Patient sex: F
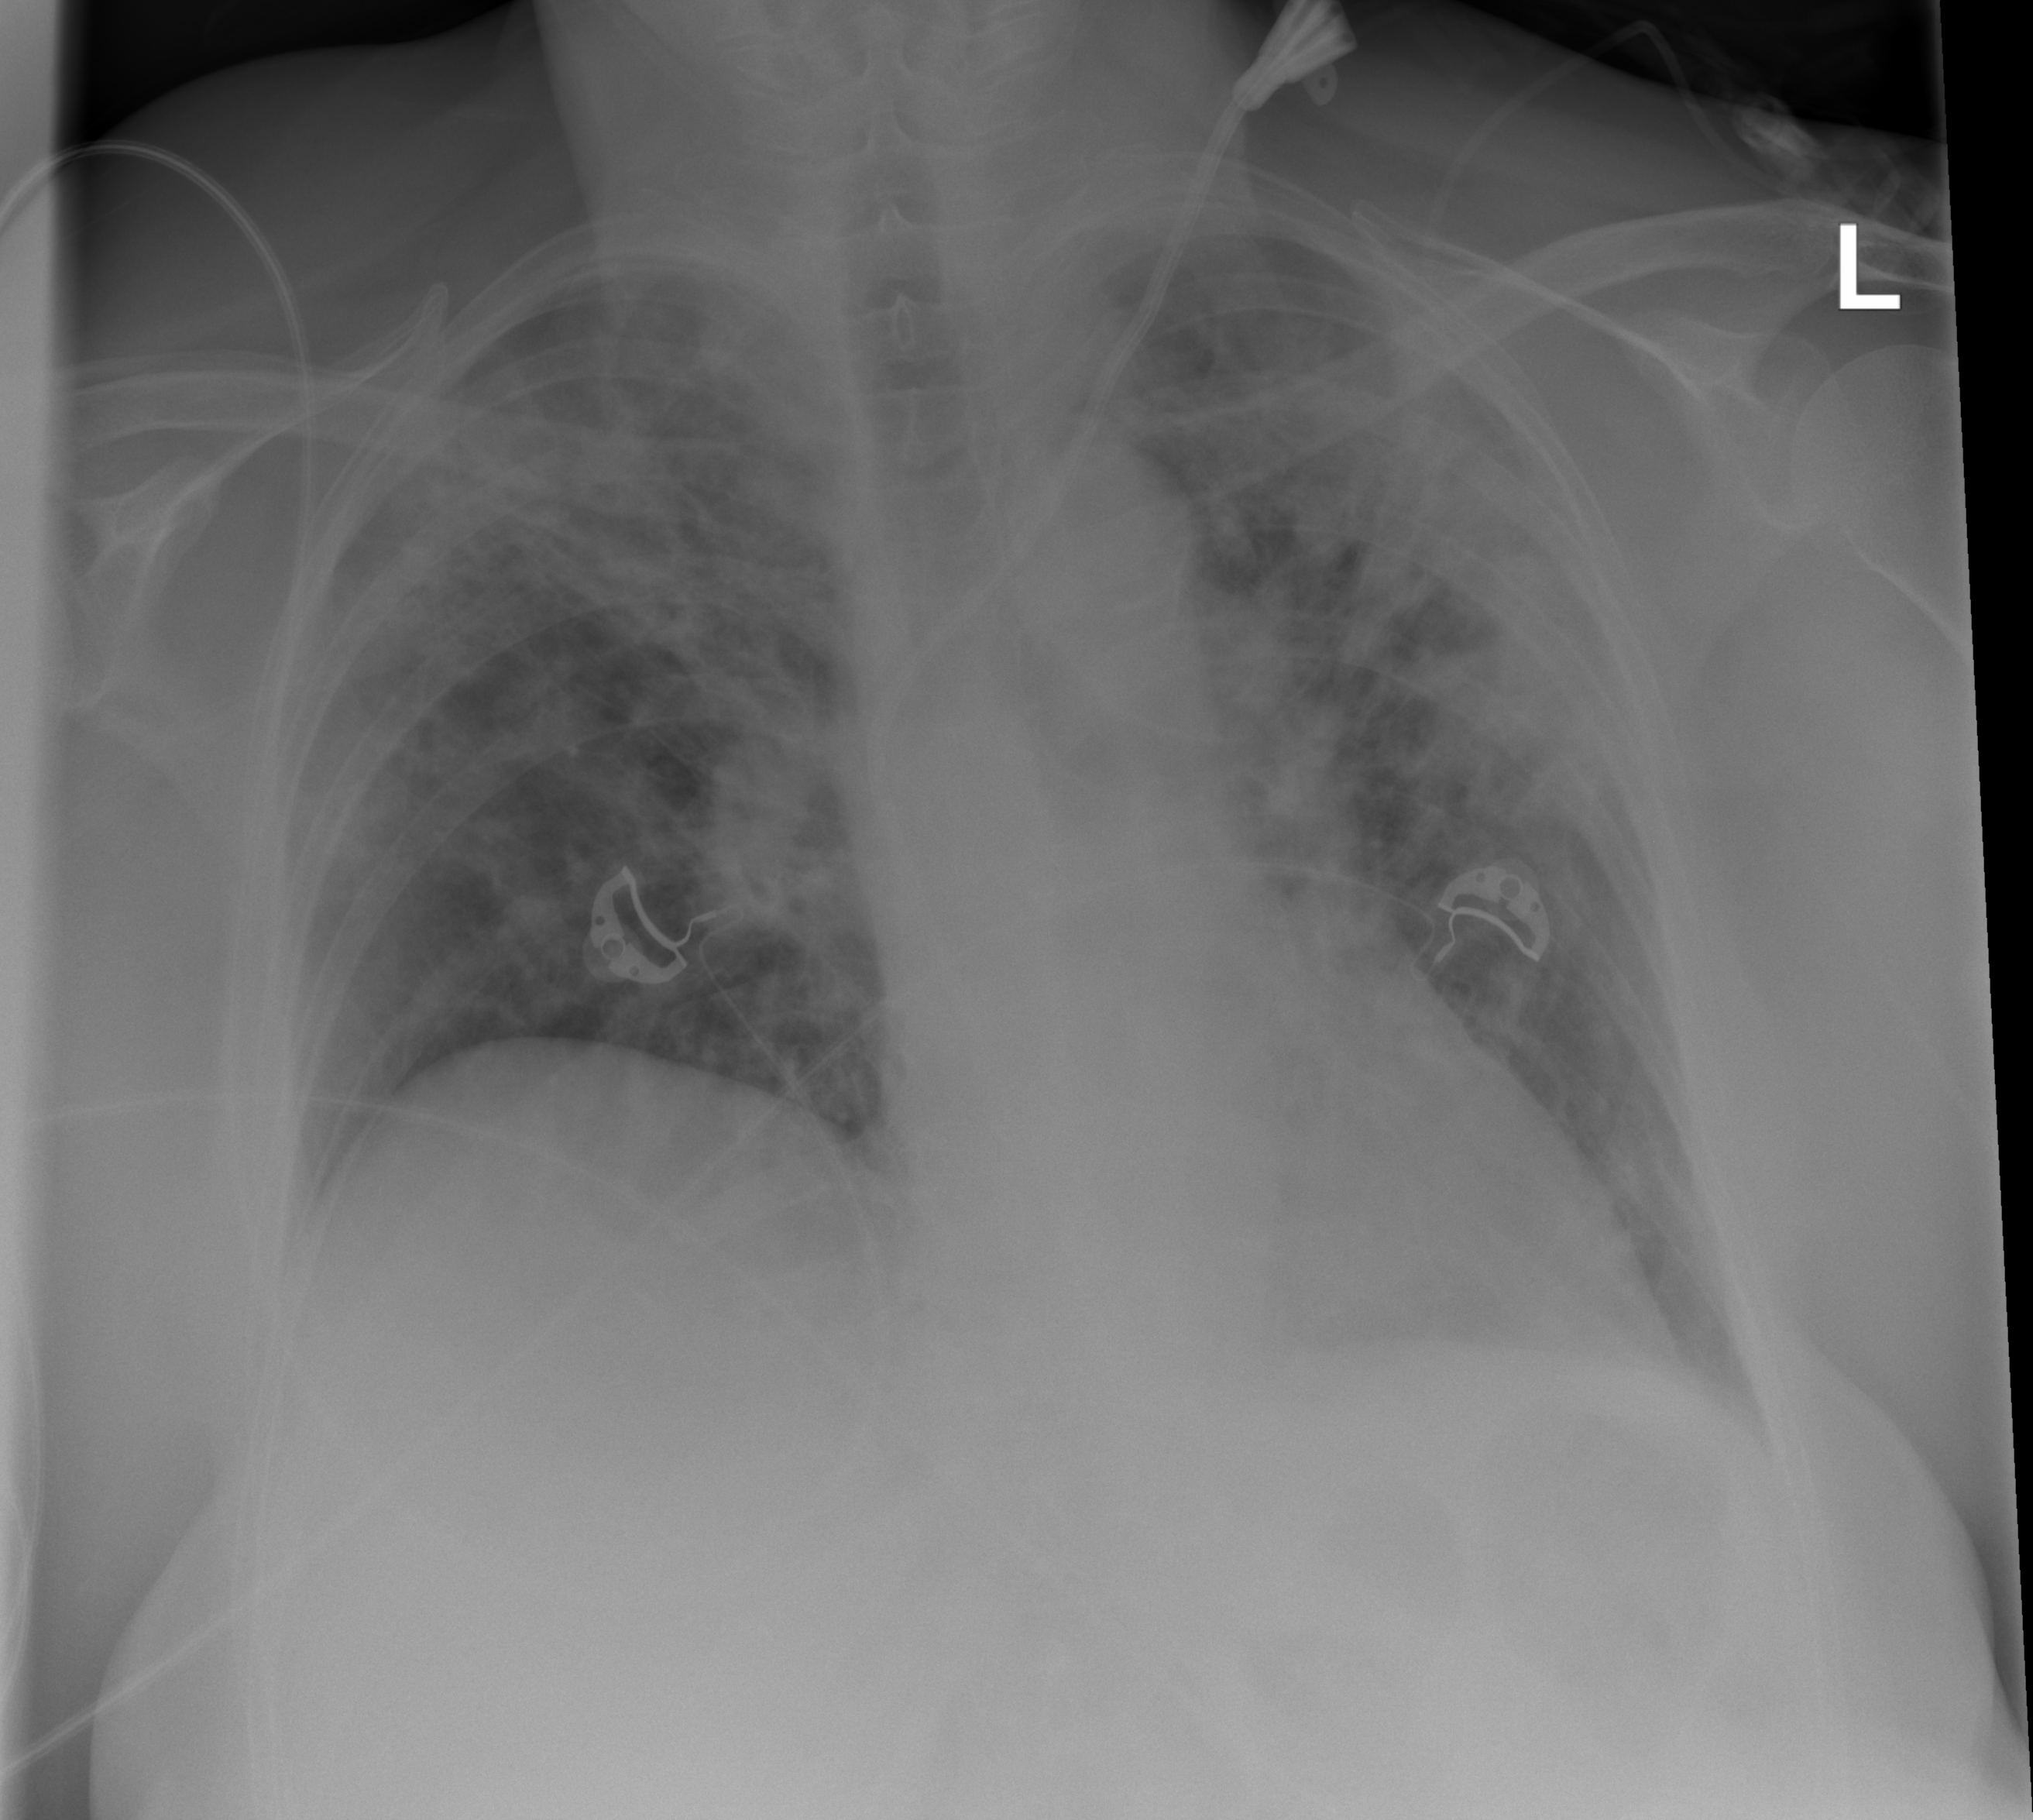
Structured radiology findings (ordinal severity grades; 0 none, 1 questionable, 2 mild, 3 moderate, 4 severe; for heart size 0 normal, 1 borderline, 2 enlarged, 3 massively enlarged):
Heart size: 0
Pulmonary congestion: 0
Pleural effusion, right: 0
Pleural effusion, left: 0
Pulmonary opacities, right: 3
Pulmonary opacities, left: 3
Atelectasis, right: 3
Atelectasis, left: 3